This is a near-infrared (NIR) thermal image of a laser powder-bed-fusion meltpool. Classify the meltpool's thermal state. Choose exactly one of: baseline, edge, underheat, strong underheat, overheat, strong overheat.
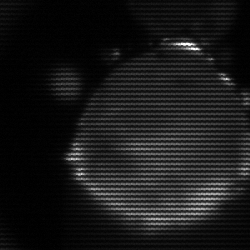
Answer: edge